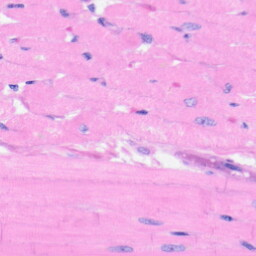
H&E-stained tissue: Heart